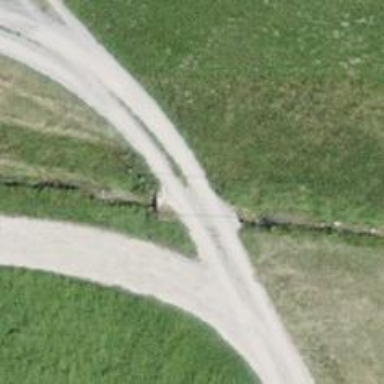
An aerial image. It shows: Track with compacted surface.